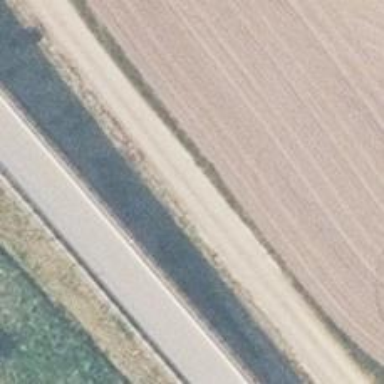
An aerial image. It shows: Gravel track with grade2 quality.